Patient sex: F
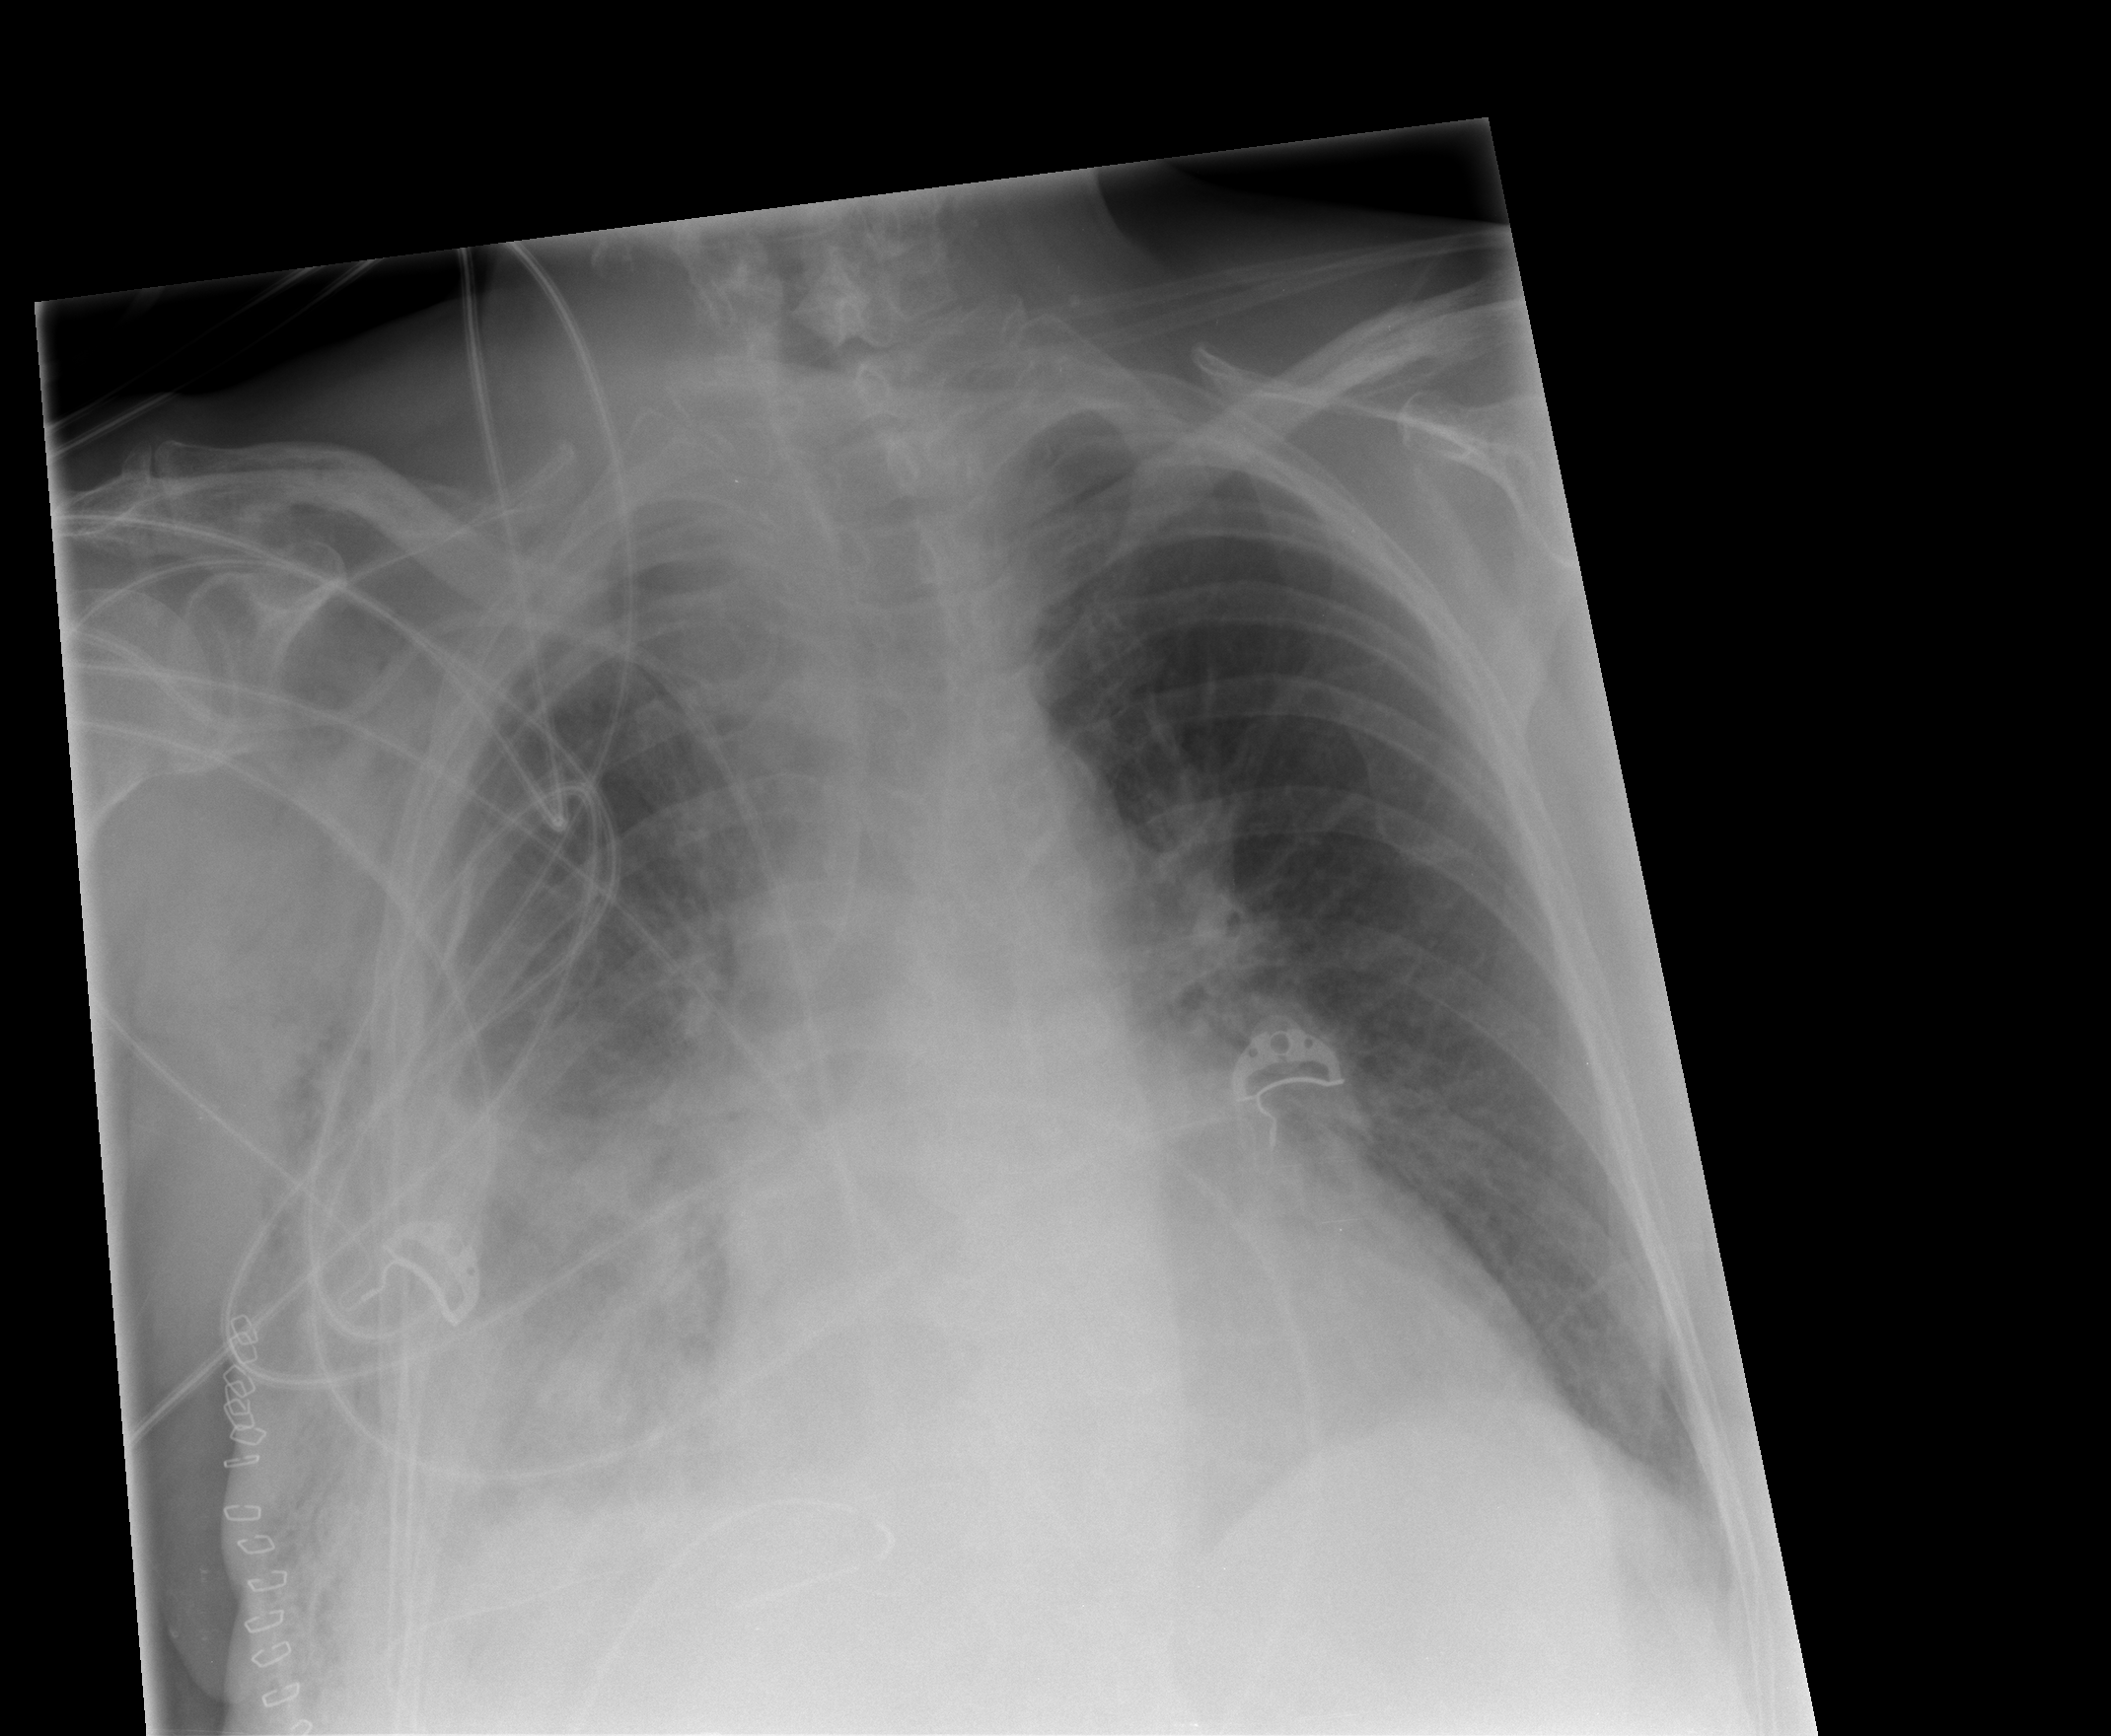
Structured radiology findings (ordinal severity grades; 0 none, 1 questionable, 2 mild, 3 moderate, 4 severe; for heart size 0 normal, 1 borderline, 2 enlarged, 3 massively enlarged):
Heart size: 1
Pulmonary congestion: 0
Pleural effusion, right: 3
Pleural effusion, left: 0
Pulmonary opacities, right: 0
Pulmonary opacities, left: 0
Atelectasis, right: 3
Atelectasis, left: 0